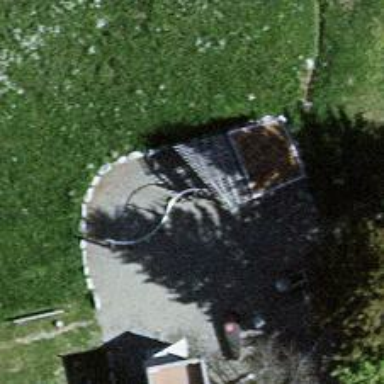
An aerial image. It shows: Picnic site for tourists.